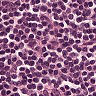
Metastatic tissue present: no